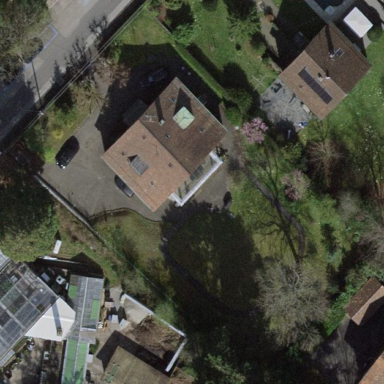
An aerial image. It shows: Garden surrounded by fence.